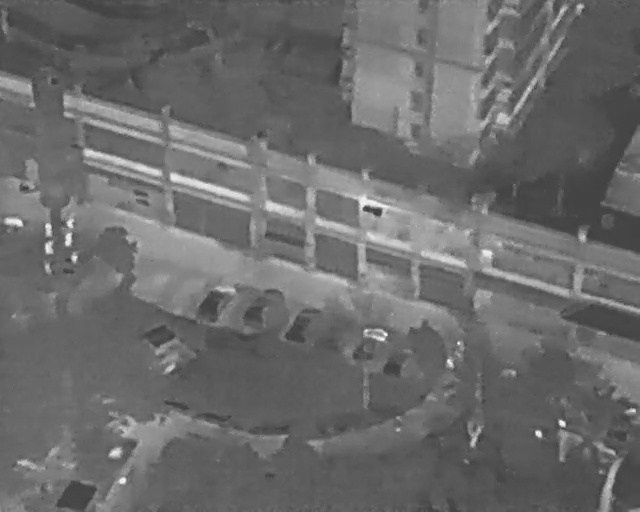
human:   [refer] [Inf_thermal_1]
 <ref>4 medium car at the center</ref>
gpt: <box>[[29, 56, 37, 61, 35], [37, 57, 45, 62, 28], [43, 60, 51, 66, 28], [54, 64, 61, 69, 28]]</box>